Field crop: maize
Growth stage: 2
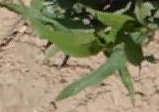
Species: maize